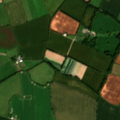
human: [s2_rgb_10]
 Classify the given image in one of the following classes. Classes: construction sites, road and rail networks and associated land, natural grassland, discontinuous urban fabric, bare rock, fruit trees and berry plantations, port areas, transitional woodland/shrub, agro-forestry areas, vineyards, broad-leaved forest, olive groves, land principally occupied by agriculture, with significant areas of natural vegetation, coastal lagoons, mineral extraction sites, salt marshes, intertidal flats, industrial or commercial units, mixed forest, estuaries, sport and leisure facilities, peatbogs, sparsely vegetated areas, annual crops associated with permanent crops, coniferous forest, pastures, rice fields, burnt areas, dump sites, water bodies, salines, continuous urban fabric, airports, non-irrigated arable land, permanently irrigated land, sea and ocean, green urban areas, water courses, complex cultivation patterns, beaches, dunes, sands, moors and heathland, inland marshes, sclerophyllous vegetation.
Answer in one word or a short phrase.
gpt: non-irrigated arable land, pastures